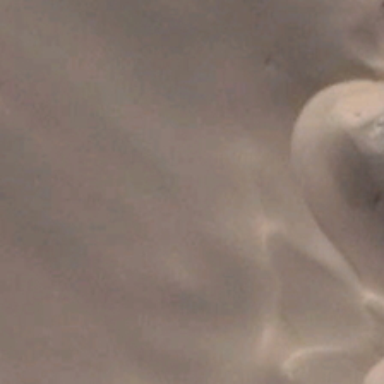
Several ripples are in one side of a piece of yellow desert .